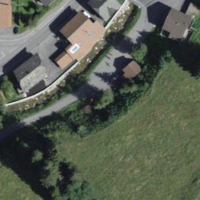
EUNIS habitat code: 55
Species observed at this site:
Petasites albus